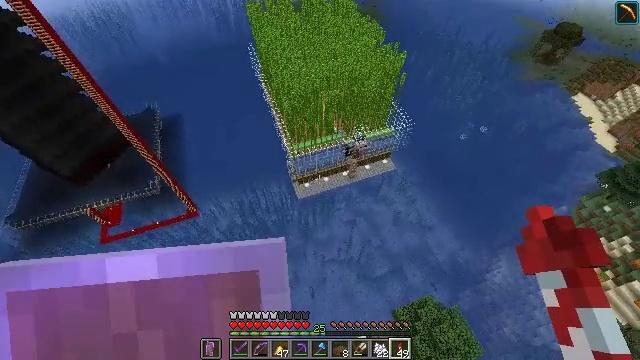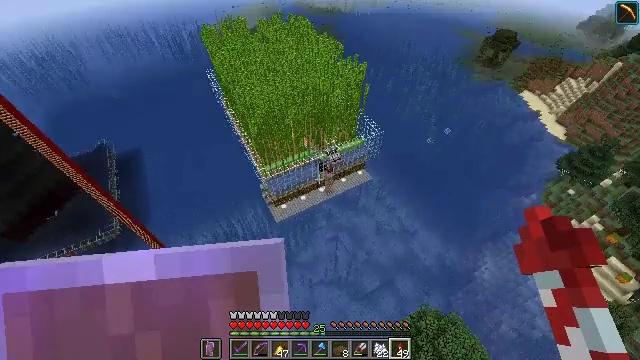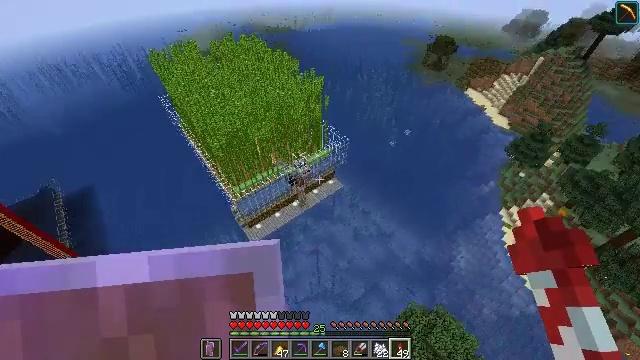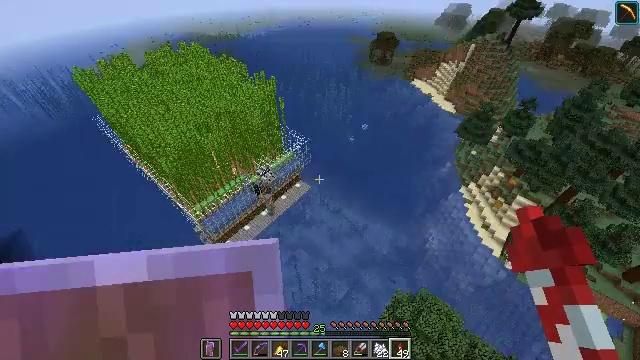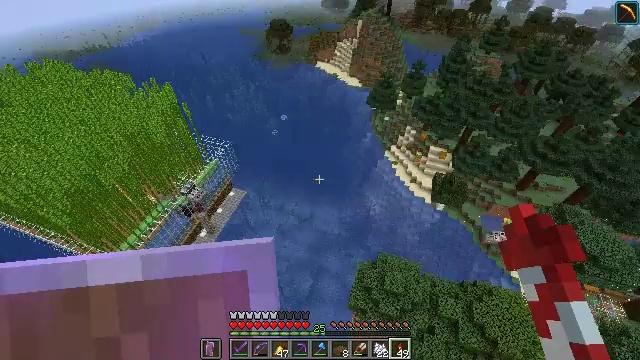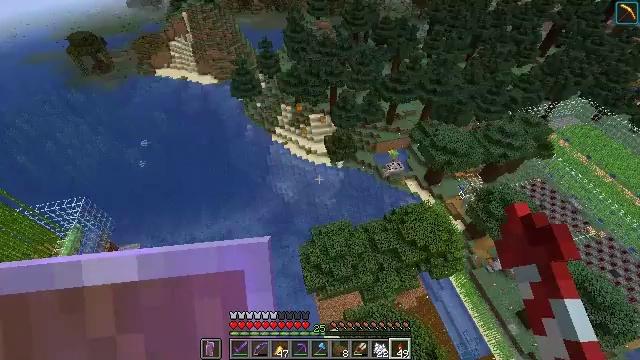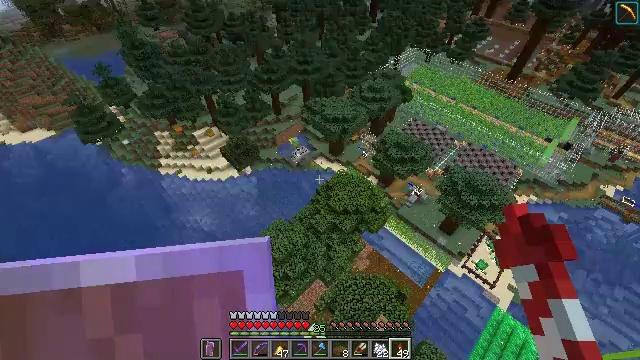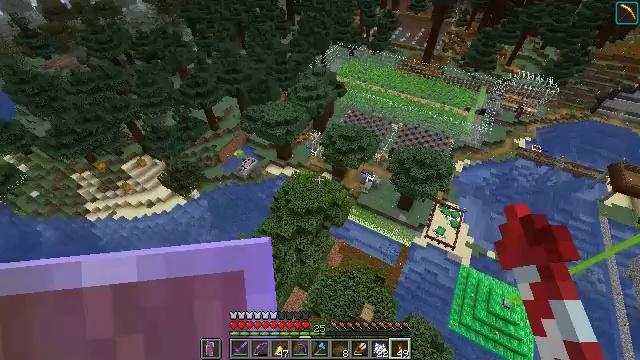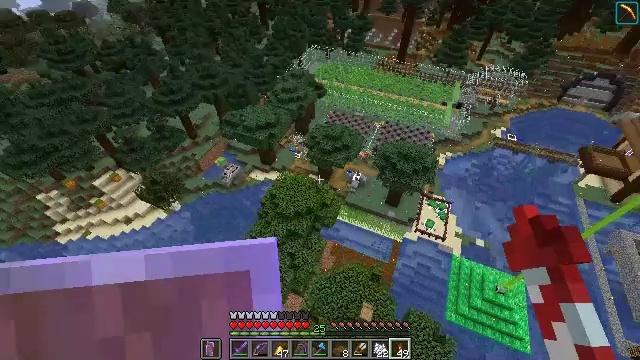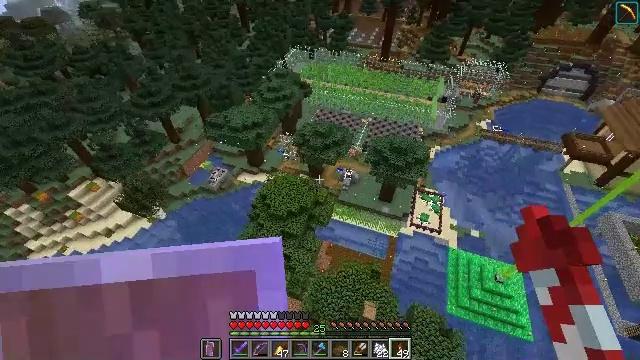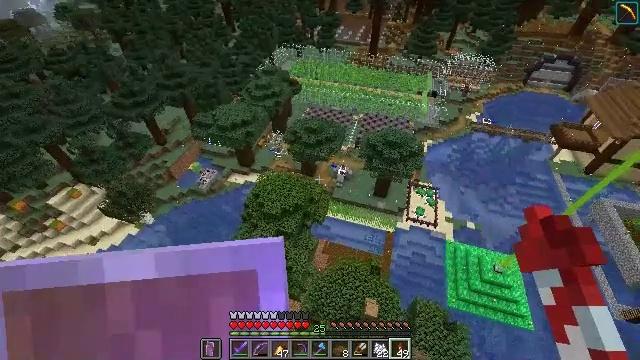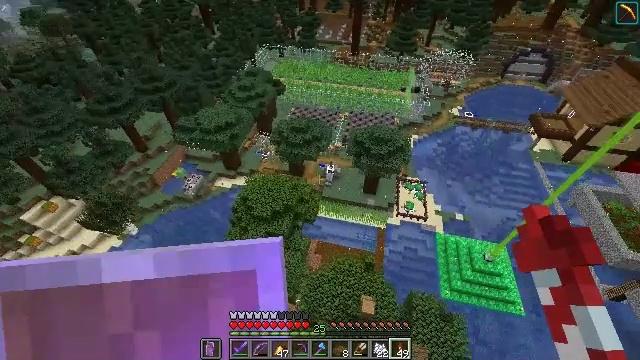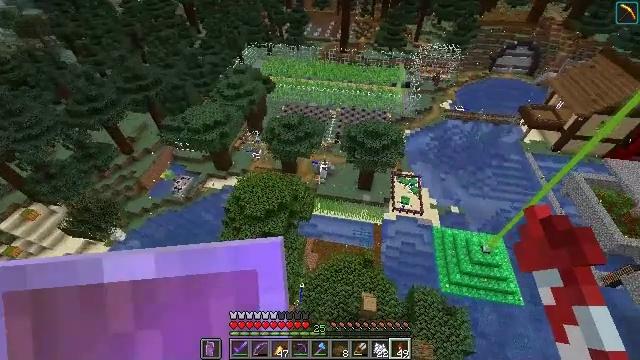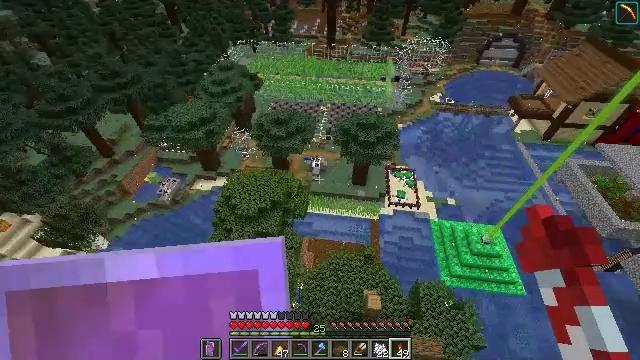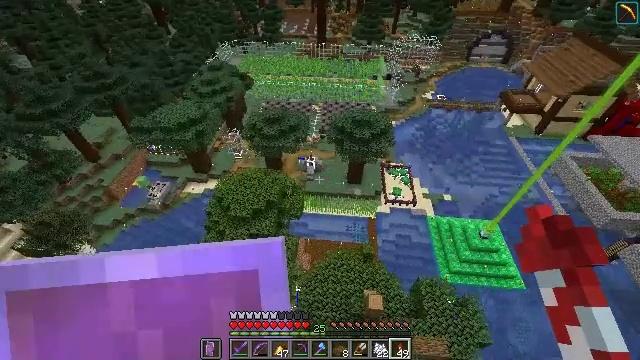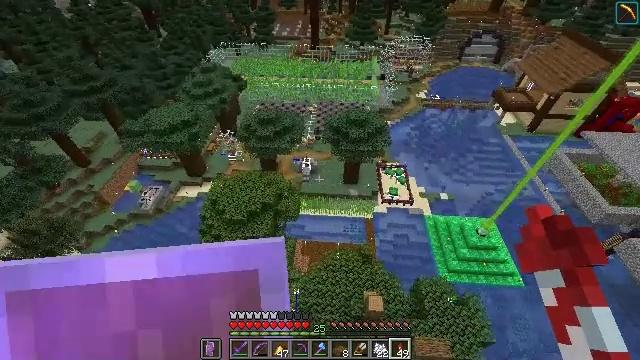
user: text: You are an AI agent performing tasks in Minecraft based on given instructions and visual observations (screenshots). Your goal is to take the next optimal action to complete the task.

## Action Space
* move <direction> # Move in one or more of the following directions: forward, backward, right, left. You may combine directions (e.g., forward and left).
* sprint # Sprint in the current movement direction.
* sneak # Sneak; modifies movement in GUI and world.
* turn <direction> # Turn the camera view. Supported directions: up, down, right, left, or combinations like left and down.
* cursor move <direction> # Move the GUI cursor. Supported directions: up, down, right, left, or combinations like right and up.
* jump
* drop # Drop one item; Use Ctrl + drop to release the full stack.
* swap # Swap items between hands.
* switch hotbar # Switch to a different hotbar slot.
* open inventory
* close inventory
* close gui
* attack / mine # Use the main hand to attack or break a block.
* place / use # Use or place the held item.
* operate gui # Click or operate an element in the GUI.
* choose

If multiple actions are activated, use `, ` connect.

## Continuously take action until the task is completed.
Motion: motion action
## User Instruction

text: Remove oak leaves from branches.
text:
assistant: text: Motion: turn right and up
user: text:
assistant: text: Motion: turn right and up
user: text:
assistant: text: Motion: turn right
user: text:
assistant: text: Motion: turn right and down
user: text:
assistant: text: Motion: turn right and down
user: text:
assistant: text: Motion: turn right
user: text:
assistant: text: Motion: turn right and up
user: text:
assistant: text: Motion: turn right and up
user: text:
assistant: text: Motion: turn right
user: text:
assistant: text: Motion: turn right
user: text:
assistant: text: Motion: turn right
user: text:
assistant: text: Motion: turn right
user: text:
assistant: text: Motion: turn right
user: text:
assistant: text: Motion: turn right
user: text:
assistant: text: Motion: turn right
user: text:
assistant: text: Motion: turn right
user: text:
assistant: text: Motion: turn right and up
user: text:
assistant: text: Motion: turn right and up
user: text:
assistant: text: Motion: turn right
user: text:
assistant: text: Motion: turn right and up
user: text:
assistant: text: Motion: turn right and up
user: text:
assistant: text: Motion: turn right and up
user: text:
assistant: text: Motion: turn right and up
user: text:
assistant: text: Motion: turn right
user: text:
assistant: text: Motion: turn right
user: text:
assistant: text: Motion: turn right
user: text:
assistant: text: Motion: turn right
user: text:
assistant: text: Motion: turn right
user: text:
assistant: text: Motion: turn right
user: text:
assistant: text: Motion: turn right